Question: I want my 'CheckBox' to become selected only when box is clicked. If 'CheckBox''s label is clicked I want to perform different action with this 'CheckBox' being not selected. How is it possible to achieve this?

I made separate checkbox and label. But I can't change label's pseudo class through checkbox. They are al in listview. Here is a part of the code:
'''
HBox todoHBox=new HBox(0);
CheckBox todoCheckBox=new CheckBox();
Label todoLabel=new Label(item.getName());
Label timeLabel=new Label();
Region rSpring = new Region();
todoHBox.setPrefWidth(300);
todoHBox.setHgrow(rSpring, Priority.ALWAYS);
todoHBox.setHgrow(timeLabel, Priority.ALWAYS);
todoHBox.setHgrow(todoCheckBox, Priority.NEVER);
timeLabel.setMinWidth(60);
timeLabel.getStyleClass().add("time-label");
todoLabel.getStyleClass().add("todo-label");
todoHBox.getChildren().addAll(todoCheckBox,todoLabel,rSpring,timeLabel);
todoHBox.setMargin(timeLabel, new Insets(3,0,0,0));
PseudoClass pseudo = PseudoClass.getPseudoClass("task-done");
todoCheckBox.selectedProperty().addListener(e->{
if(todoCheckBox.isSelected()){
todoLabel.pseudoClassStateChanged(pseudo, true);
}else{
todoLabel.pseudoClassStateChanged(pseudo, false);
}});
setGraphic(todoHBox);
'''
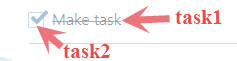
Answer: Just use two controls: a 'CheckBox' with no text and a 'Label'. Call 'setOnMouseClicked(...)' on the 'Label' with a handler that does whatever you need.
'''
import javafx.application.Application;
import javafx.scene.Scene;
import javafx.scene.control.CheckBox;
import javafx.scene.control.Label;
import javafx.scene.layout.HBox;
import javafx.scene.layout.StackPane;
import javafx.stage.Stage;
public class CheckBoxWithLabelExample extends Application {
@Override
public void start(Stage primaryStage) {
CheckBox checkBox = new CheckBox();
checkBox.selectedProperty().addListener((obs, wasSelected, isNowSelected) ->
System.out.println("Check box is now "+(wasSelected ? "not ":"") + "selected"));
Label label = new Label("Make Task");
label.setOnMouseClicked(e -> System.out.println("Text clicked"));
HBox control = new HBox(checkBox, label);
Scene scene = new Scene(new StackPane(control), 350, 75);
primaryStage.setScene(scene);
primaryStage.show();
}
public static void main(String[] args) {
launch(args);
}
}
'''